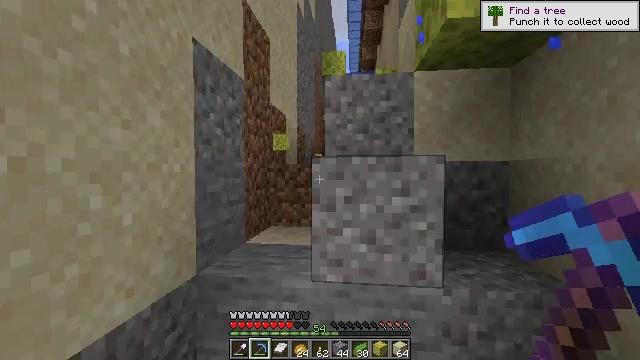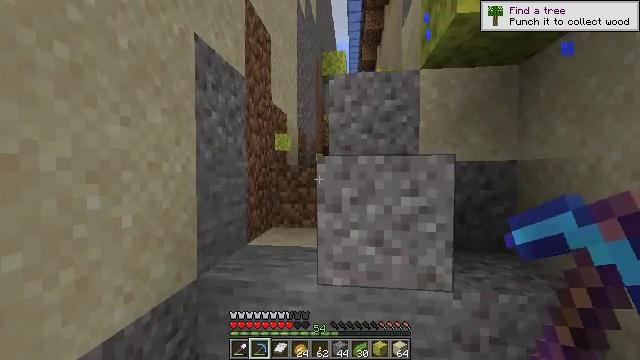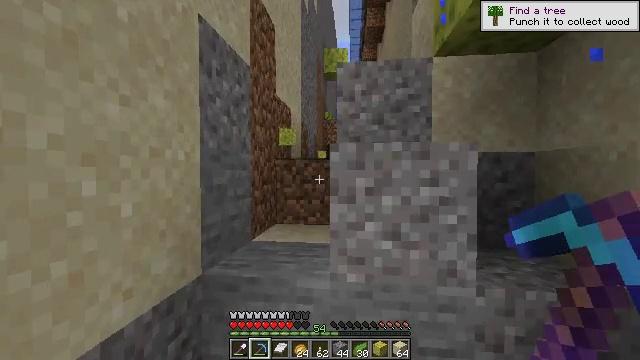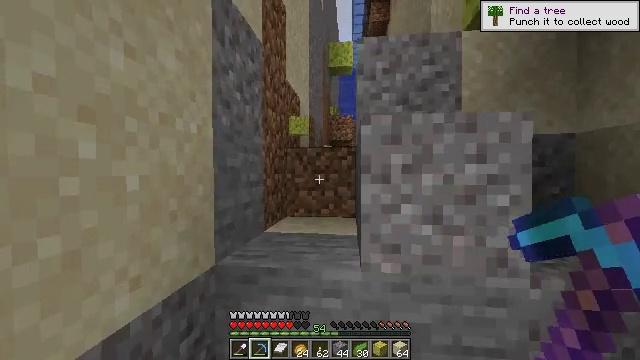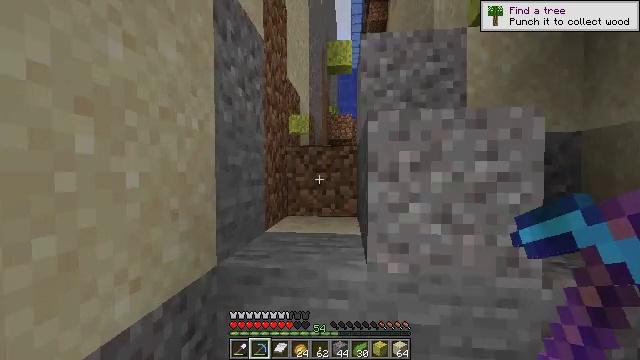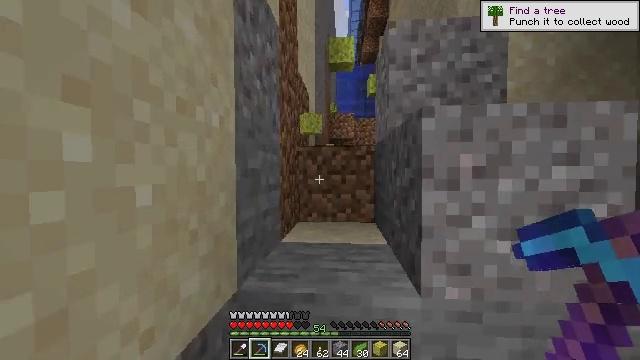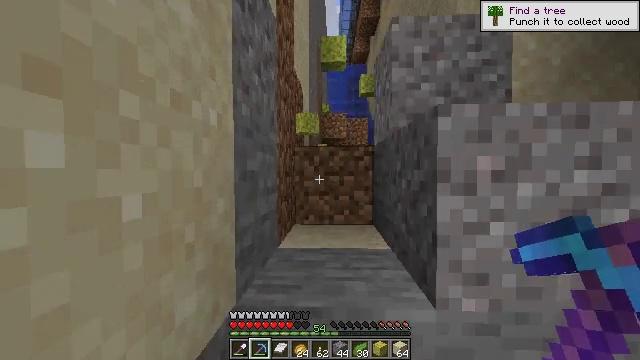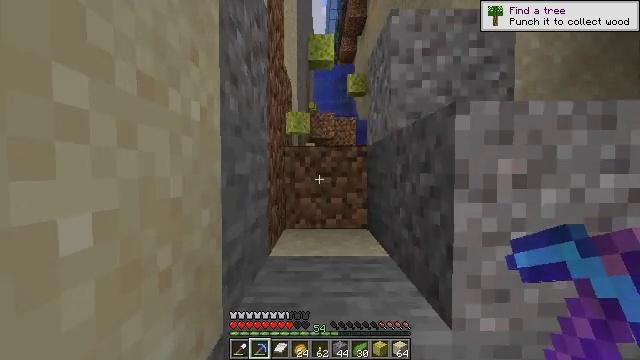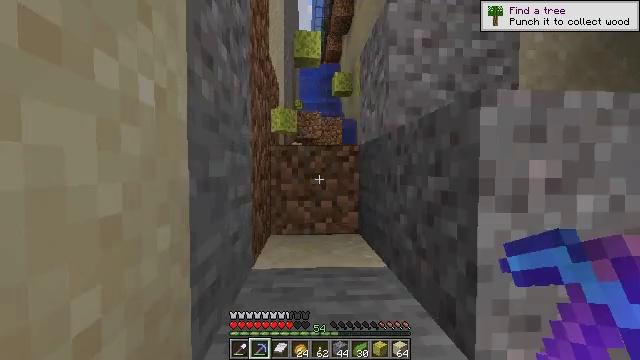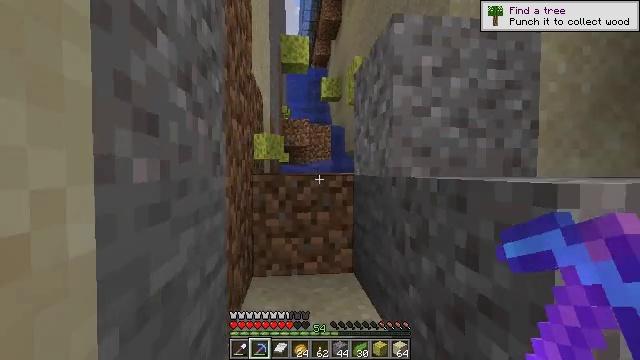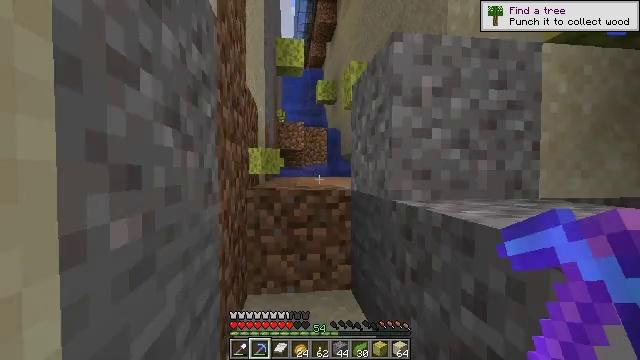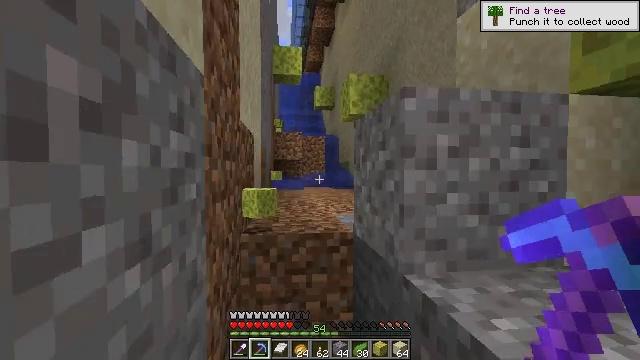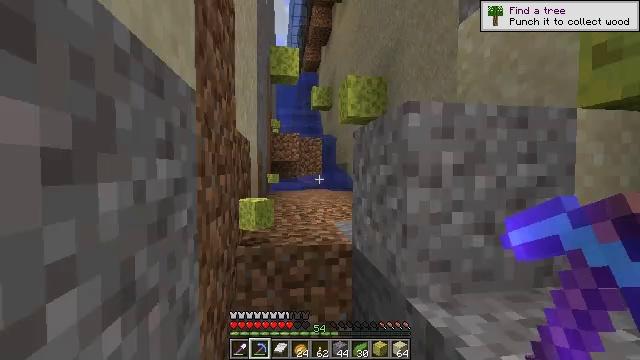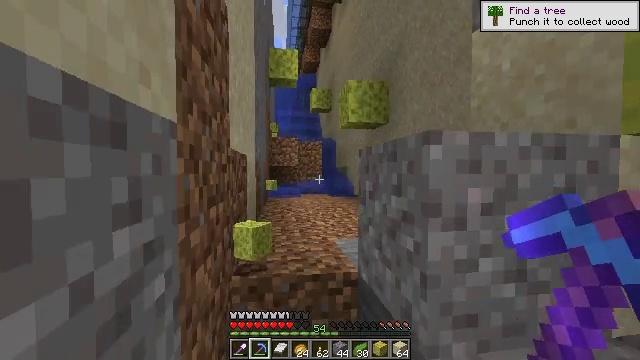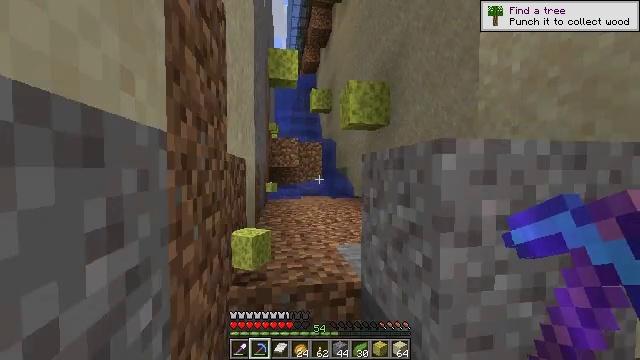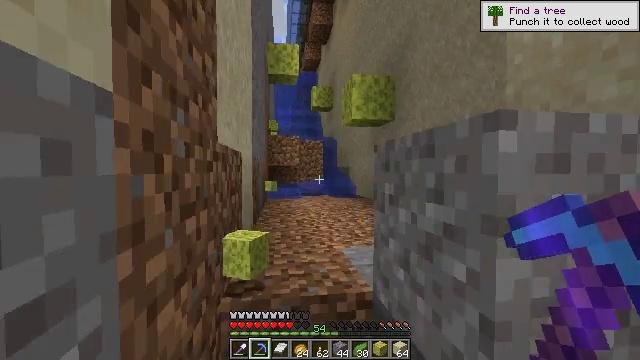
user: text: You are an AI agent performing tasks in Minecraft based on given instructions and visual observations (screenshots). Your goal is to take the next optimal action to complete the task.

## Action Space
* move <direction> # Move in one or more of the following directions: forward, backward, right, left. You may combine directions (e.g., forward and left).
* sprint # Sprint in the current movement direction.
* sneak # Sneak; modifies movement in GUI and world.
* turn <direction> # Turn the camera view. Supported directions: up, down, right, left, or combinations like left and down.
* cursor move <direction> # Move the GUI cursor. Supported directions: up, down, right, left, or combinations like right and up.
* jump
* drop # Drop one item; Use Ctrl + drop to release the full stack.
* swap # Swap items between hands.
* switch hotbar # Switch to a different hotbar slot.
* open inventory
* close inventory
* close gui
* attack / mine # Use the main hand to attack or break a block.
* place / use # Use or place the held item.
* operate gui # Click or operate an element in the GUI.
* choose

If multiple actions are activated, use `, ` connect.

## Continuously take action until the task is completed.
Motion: motion action
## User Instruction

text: Mine the wet sponge underwater.
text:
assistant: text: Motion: move forward and move left
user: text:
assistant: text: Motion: move forward and move left
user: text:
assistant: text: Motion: move forward and move left
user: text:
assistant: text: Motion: move forward and move left
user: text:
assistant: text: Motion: move forward and move left, turn right
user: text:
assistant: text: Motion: move forward, turn right
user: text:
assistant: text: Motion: move forward, turn right
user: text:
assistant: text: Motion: move forward, turn right
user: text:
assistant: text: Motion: move forward, turn right, jump
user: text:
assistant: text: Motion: move forward, turn right, jump
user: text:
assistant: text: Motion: move forward, jump
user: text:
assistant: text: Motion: move forward, jump
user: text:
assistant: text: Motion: move forward
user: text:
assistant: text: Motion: move forward
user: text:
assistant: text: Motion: move forward
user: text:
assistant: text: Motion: move forward
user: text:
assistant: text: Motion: move forward
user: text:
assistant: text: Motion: move forward
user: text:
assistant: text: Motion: move forward
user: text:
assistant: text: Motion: move forward
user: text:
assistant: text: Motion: move forward, jump
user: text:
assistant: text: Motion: move forward, jump
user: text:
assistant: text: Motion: move forward, jump
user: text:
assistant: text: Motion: move forward
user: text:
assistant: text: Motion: move forward
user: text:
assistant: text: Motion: move forward
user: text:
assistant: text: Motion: move forward
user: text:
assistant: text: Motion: move forward
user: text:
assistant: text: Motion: move forward
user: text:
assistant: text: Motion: move forward